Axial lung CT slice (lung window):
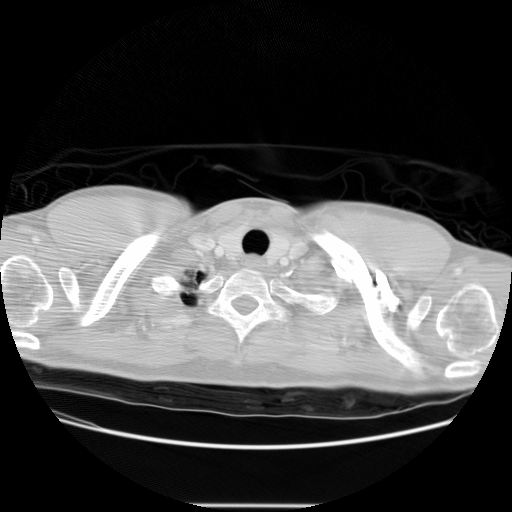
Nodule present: no